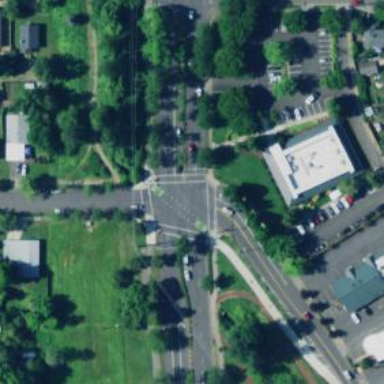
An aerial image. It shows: Marked footway crossing with solid stop line.